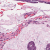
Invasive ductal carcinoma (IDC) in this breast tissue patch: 1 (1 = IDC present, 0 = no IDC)